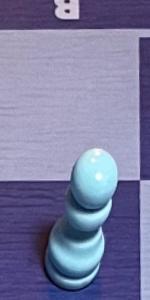
Label: Pawn_White